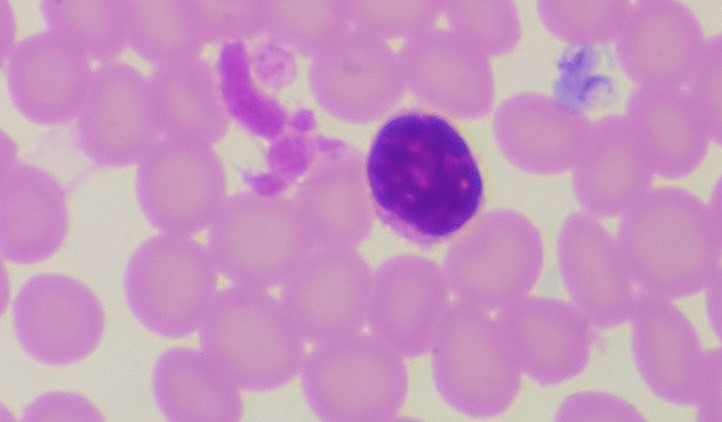
White blood cell type: Lymphocyte